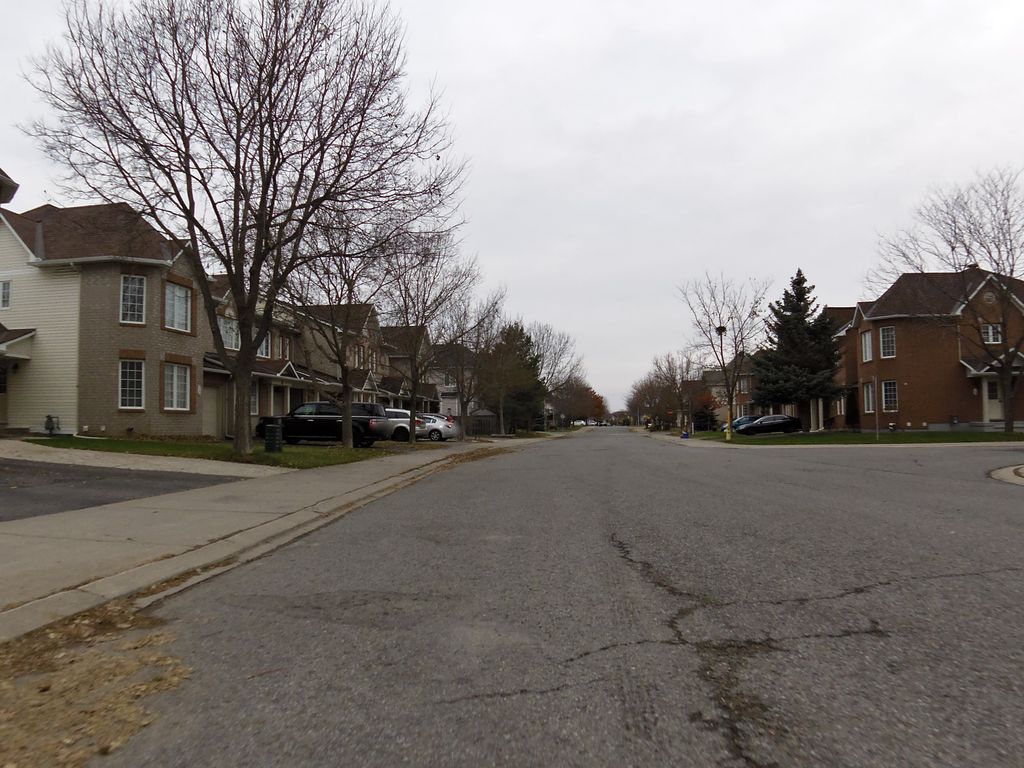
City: ottawa-gatineau